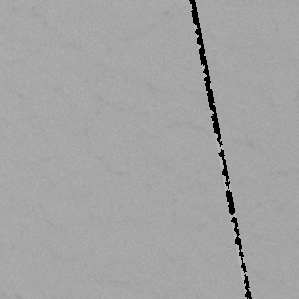
Label: frost